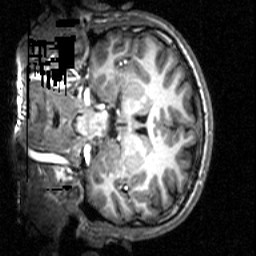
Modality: T1w
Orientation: coronal
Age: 20
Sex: male